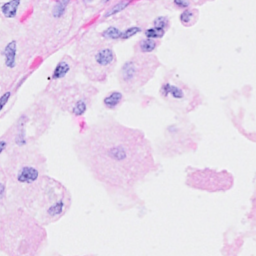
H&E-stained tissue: Breast